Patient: sex M, age 64
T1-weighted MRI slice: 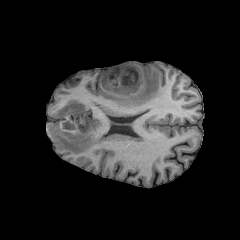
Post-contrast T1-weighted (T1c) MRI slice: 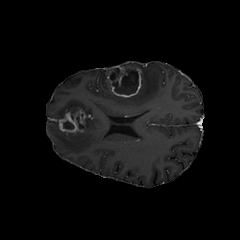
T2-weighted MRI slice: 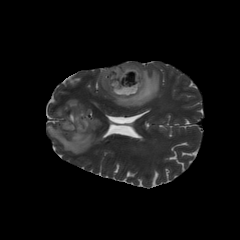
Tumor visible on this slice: yes
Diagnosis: Glioblastoma, IDH-wildtype
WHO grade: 4